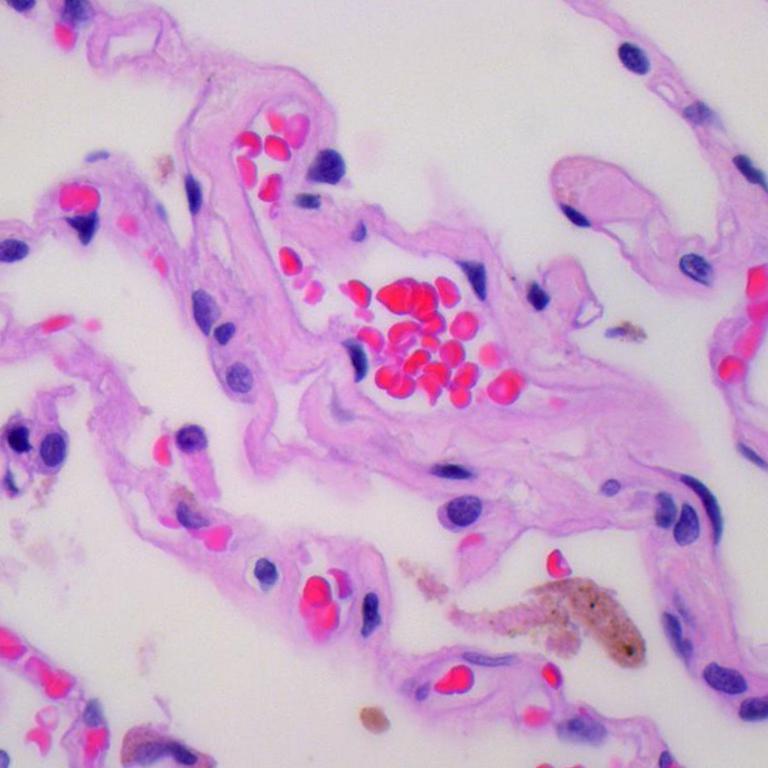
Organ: lung
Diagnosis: benign